Question: I have this design, to set the image width to 100% i add 2 constrains trailing and leading space to superview to 0. Image mode is aspect fill. What do i need to do so the table view cell gets bigger?

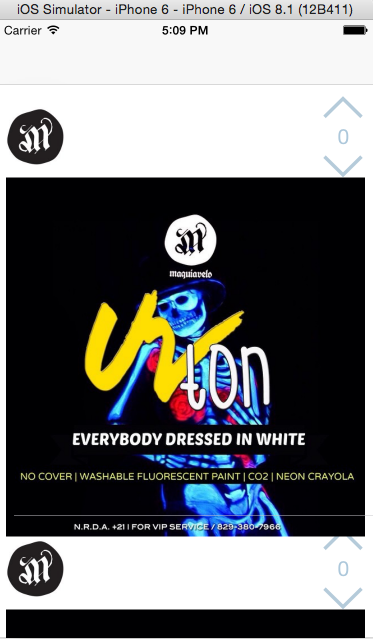
Answer: What you'll need to do is in your 'heightForRowAtIndexPath:' method calculate how big the cell should be. Usually you'll have one or two different static numbers you're returning by default (i.e. 42 or 60). In your case, you need to determine what is being put in the cell, then calculate the height of what you're putting into the cell. You should be able to calculate the height of the cell based on the image dimensions and knowing you're using aspect fit.